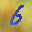
Label: 6